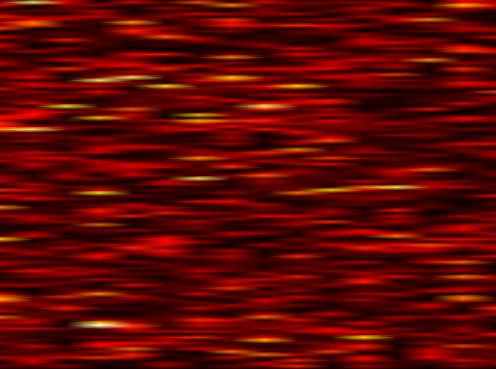
Label: FOFDM